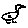
Label: bird